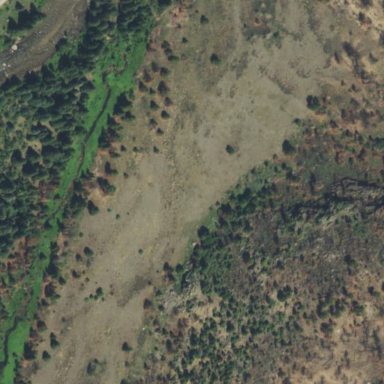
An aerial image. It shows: Patch of scrub vegetation.